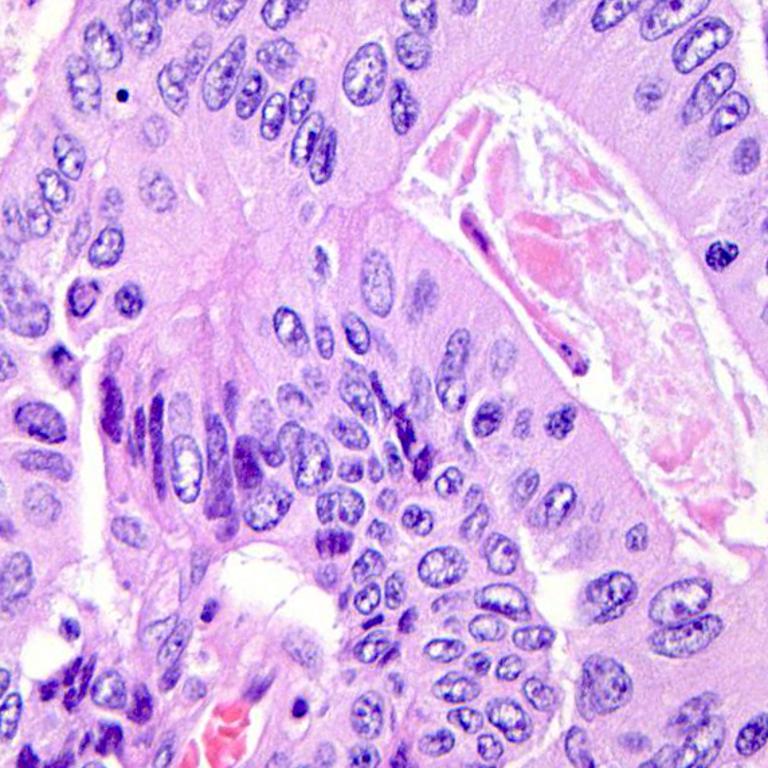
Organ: colon
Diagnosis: adenocarcinomas